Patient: sex M, age 78
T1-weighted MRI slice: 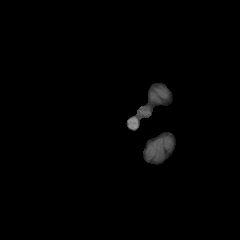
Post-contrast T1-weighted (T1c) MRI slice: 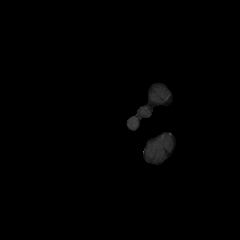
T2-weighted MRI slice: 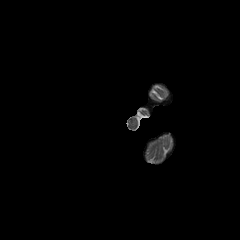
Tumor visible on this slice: no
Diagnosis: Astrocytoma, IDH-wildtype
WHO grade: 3